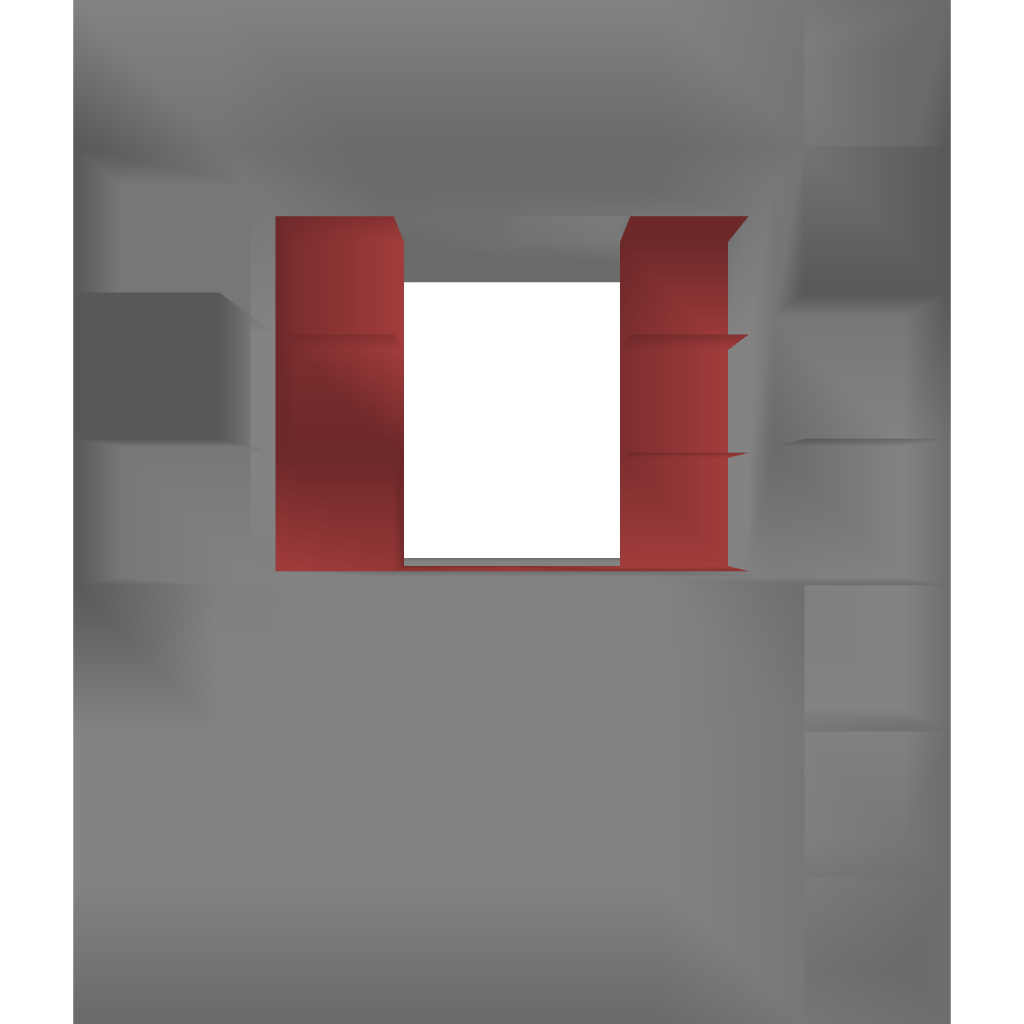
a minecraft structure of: Lavawalk 1 bad low quality